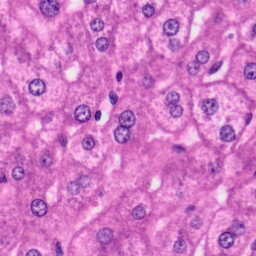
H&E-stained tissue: Liver